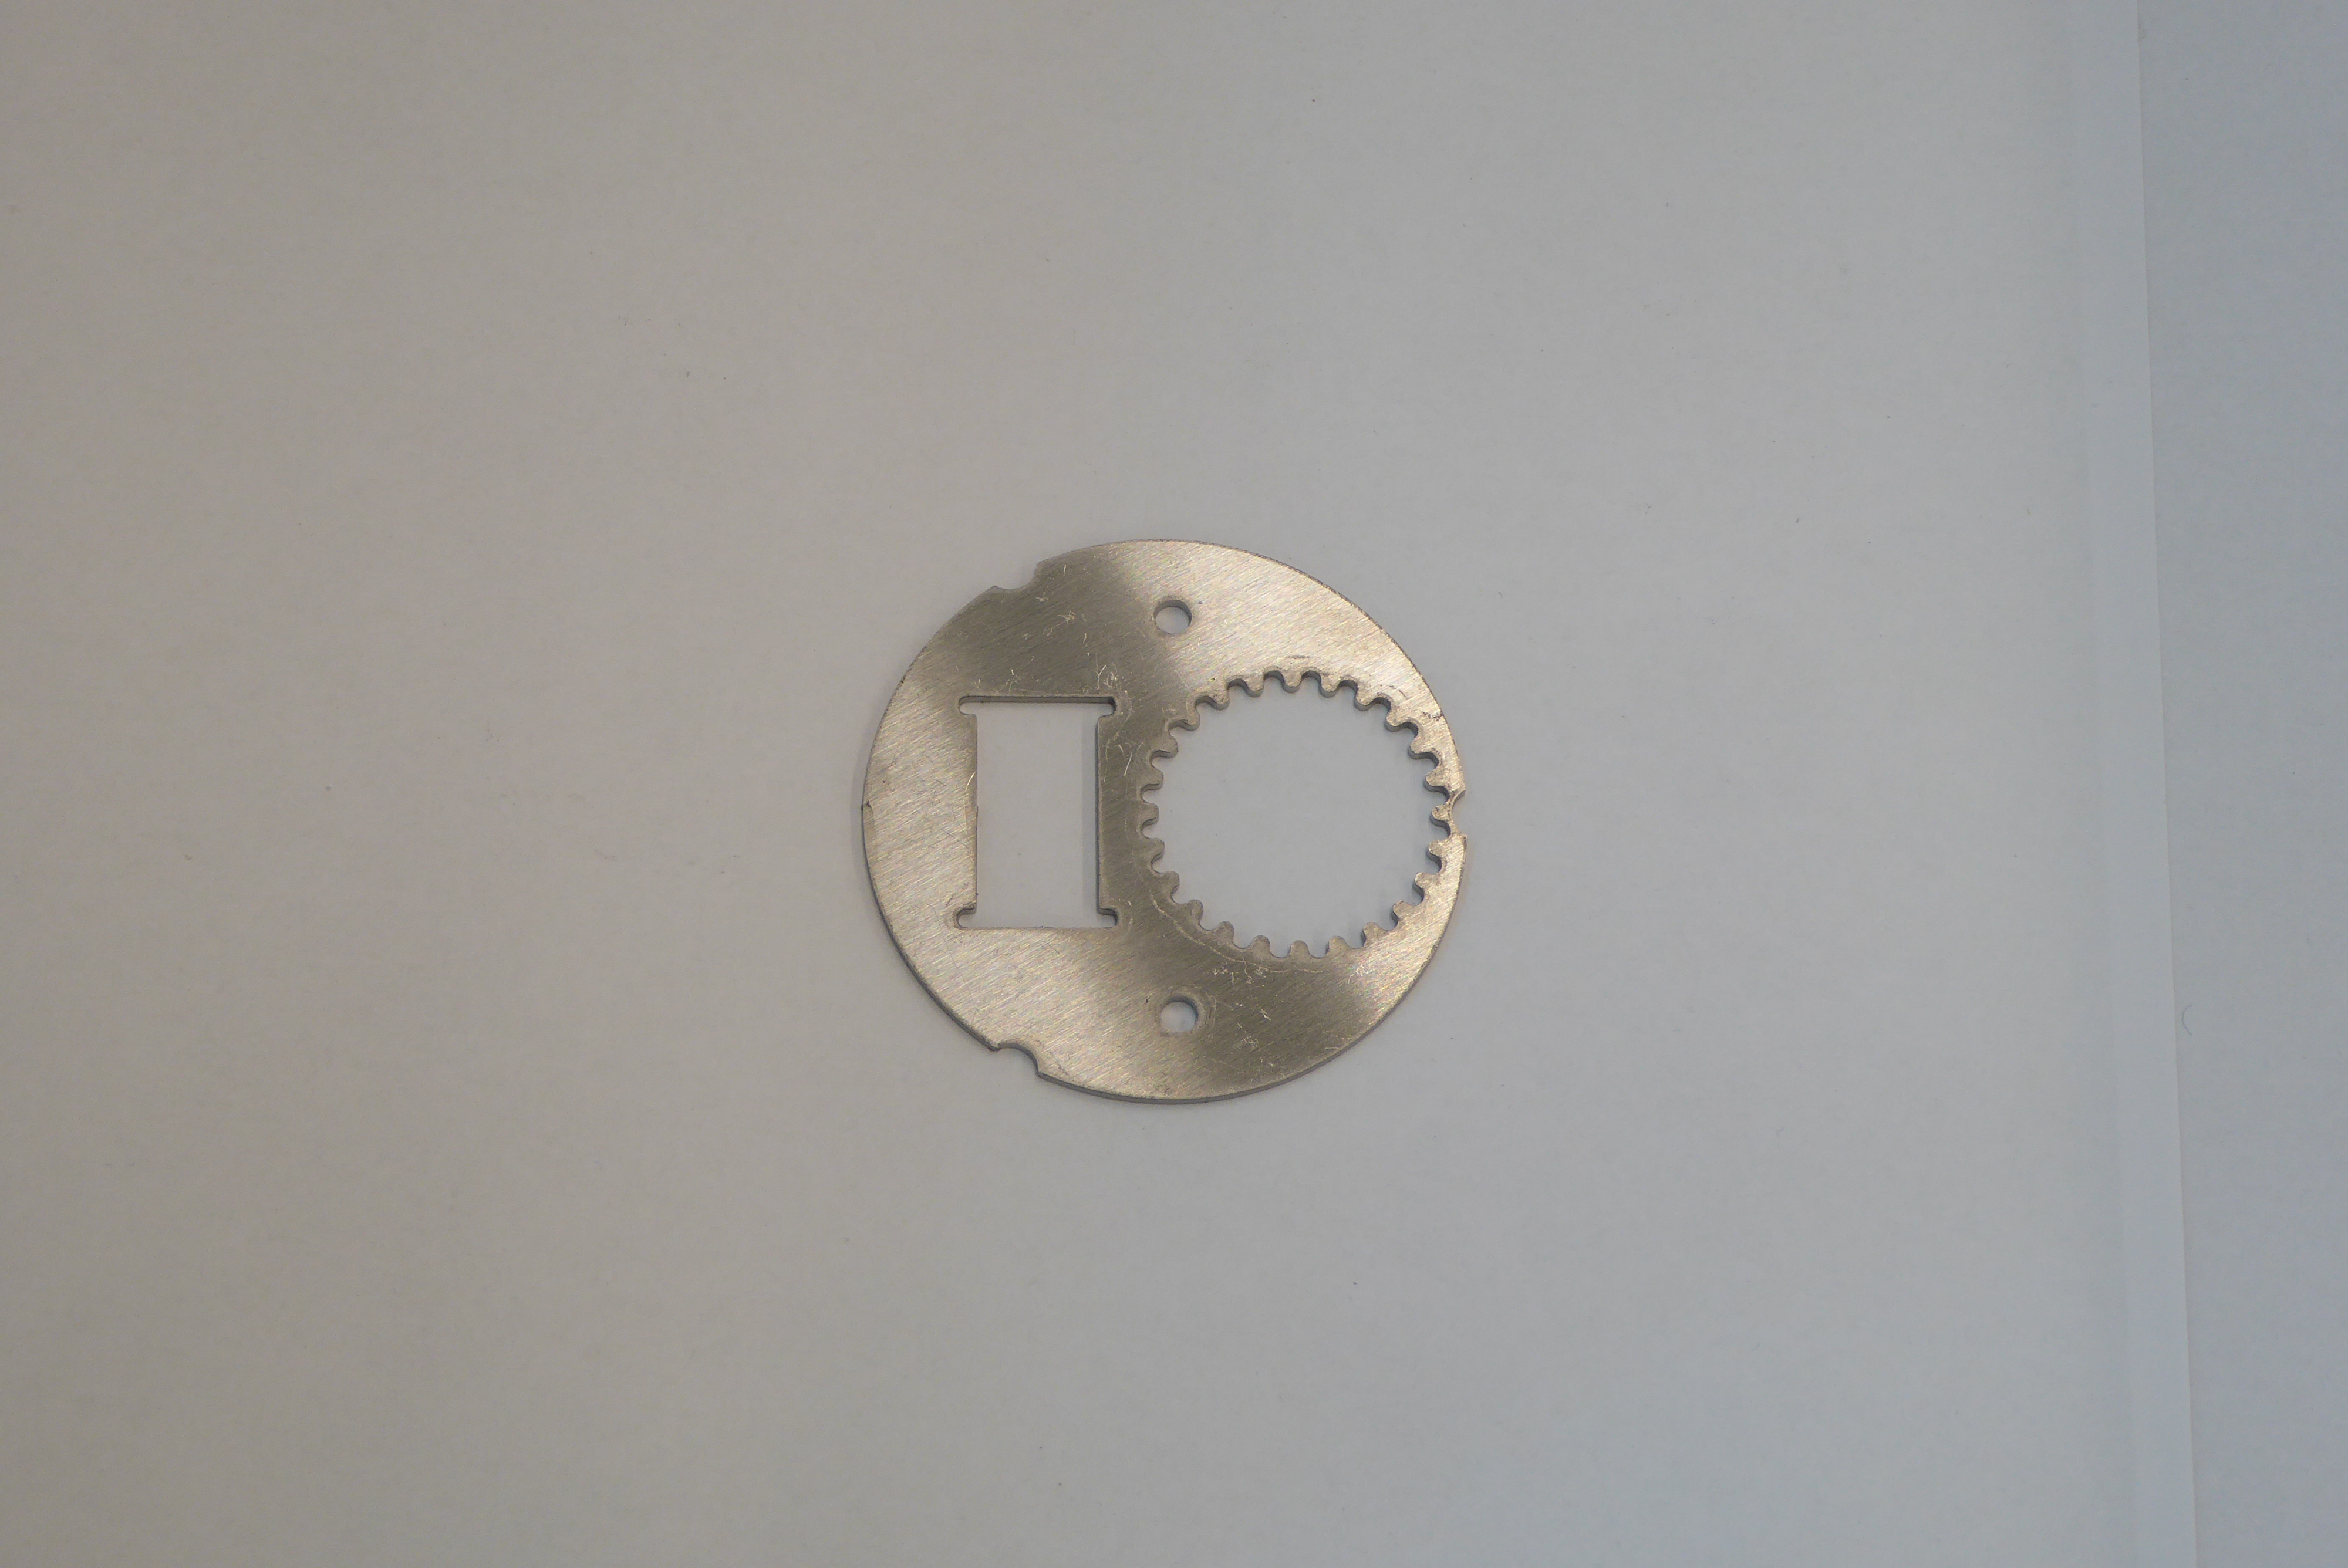
Label: Bottle Opener - Inlay